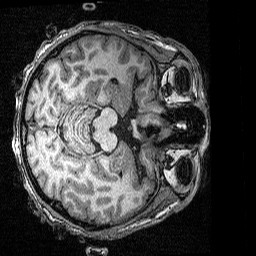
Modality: T1w
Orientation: axial
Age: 30
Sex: male
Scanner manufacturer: siemens
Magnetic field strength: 3 T
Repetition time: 2.53 s
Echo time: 0.00342 s